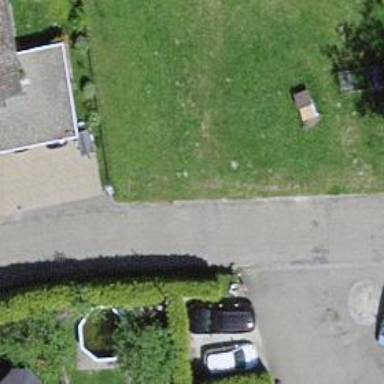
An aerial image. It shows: Asphalt road in residential area.